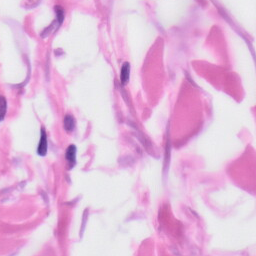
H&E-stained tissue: Skin